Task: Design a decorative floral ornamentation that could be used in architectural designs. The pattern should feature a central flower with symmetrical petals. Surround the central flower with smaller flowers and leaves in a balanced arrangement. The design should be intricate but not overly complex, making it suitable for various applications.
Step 150:
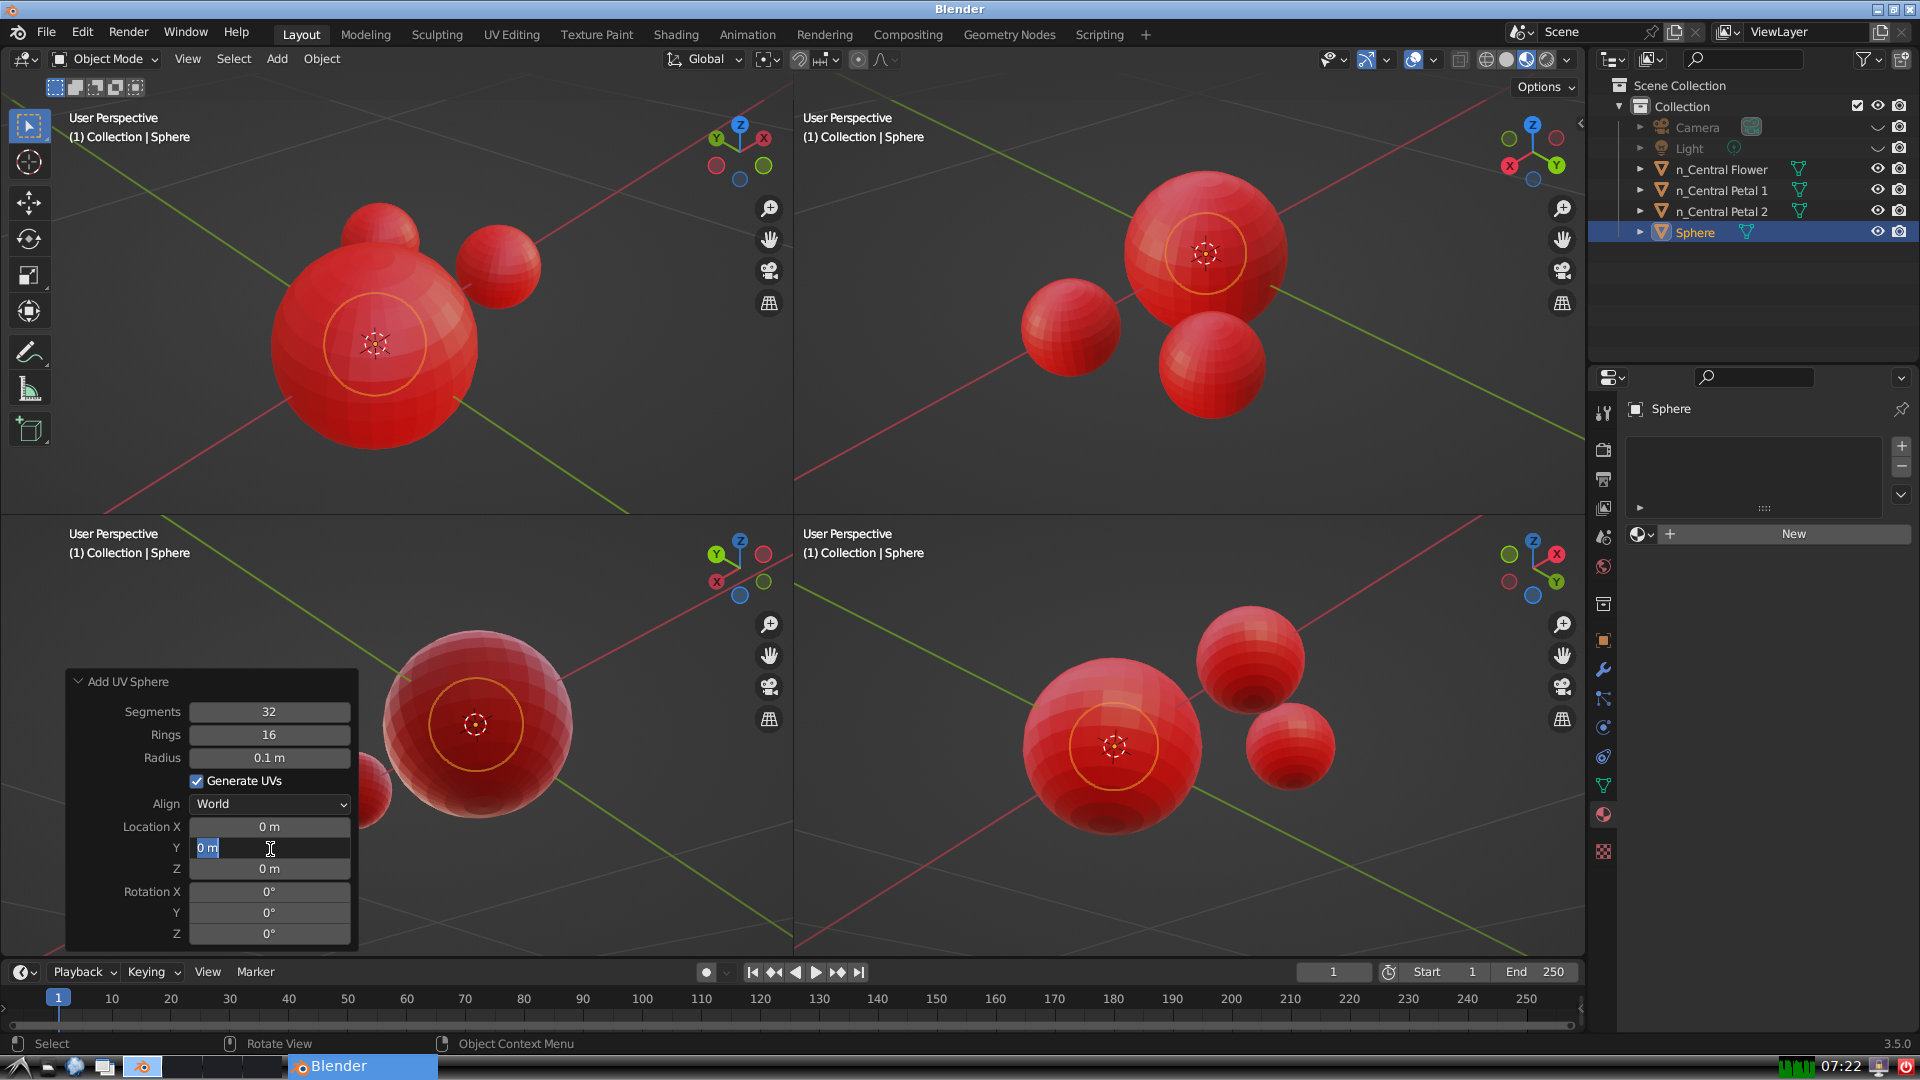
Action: input_text: 0.4